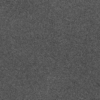
Label: dusty